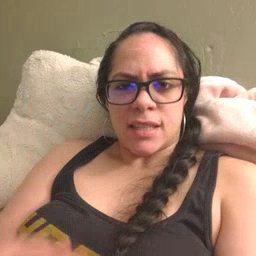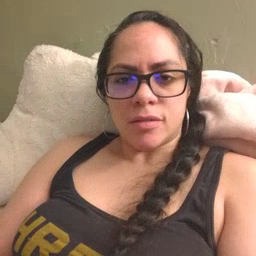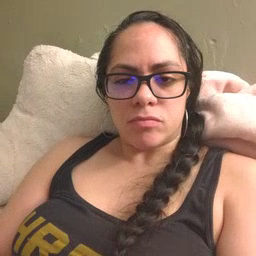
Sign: see